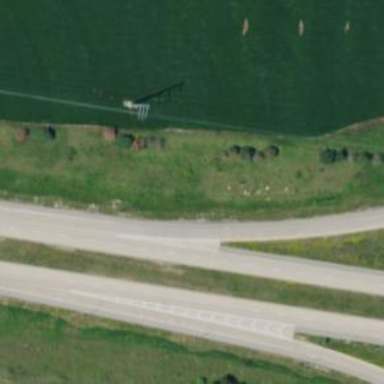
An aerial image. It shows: Trunk link highway.